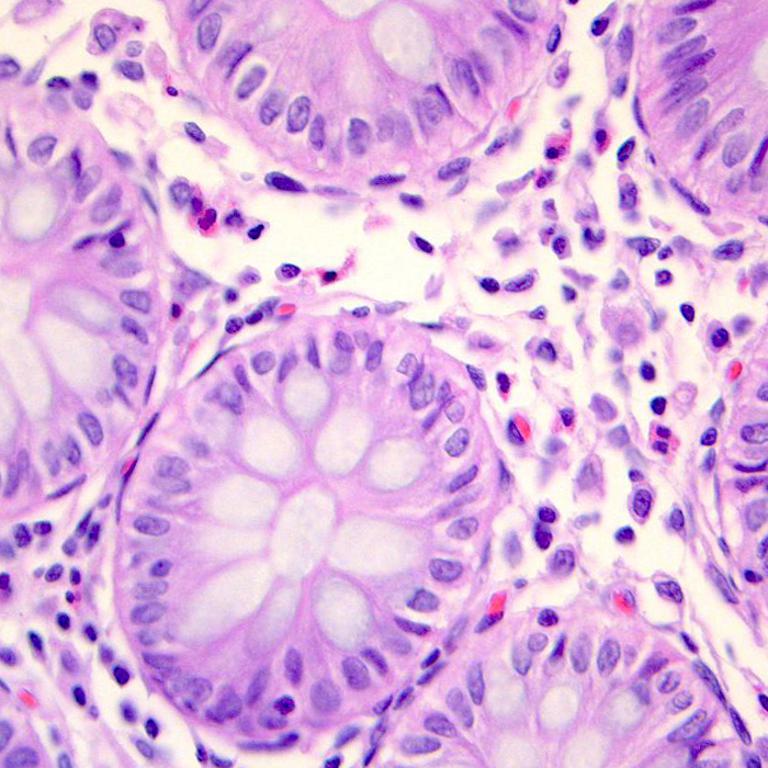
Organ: colon
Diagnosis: benign